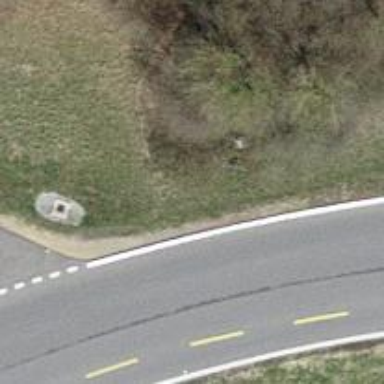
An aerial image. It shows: Historic wayside cross.